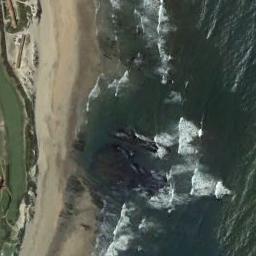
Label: beach